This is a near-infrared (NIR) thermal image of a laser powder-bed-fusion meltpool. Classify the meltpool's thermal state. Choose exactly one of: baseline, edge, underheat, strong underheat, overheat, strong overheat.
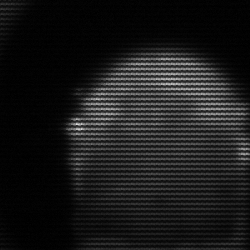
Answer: edge